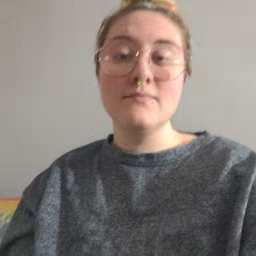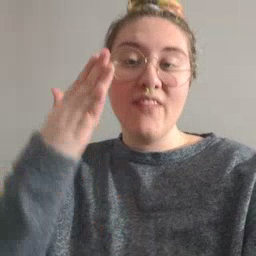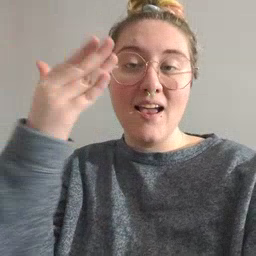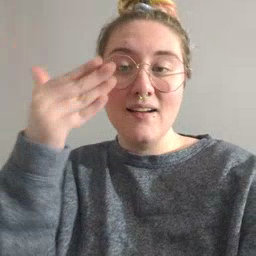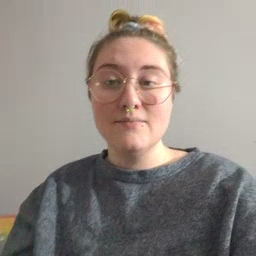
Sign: flag